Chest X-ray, PA view. Patient: 67 years old, sex M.
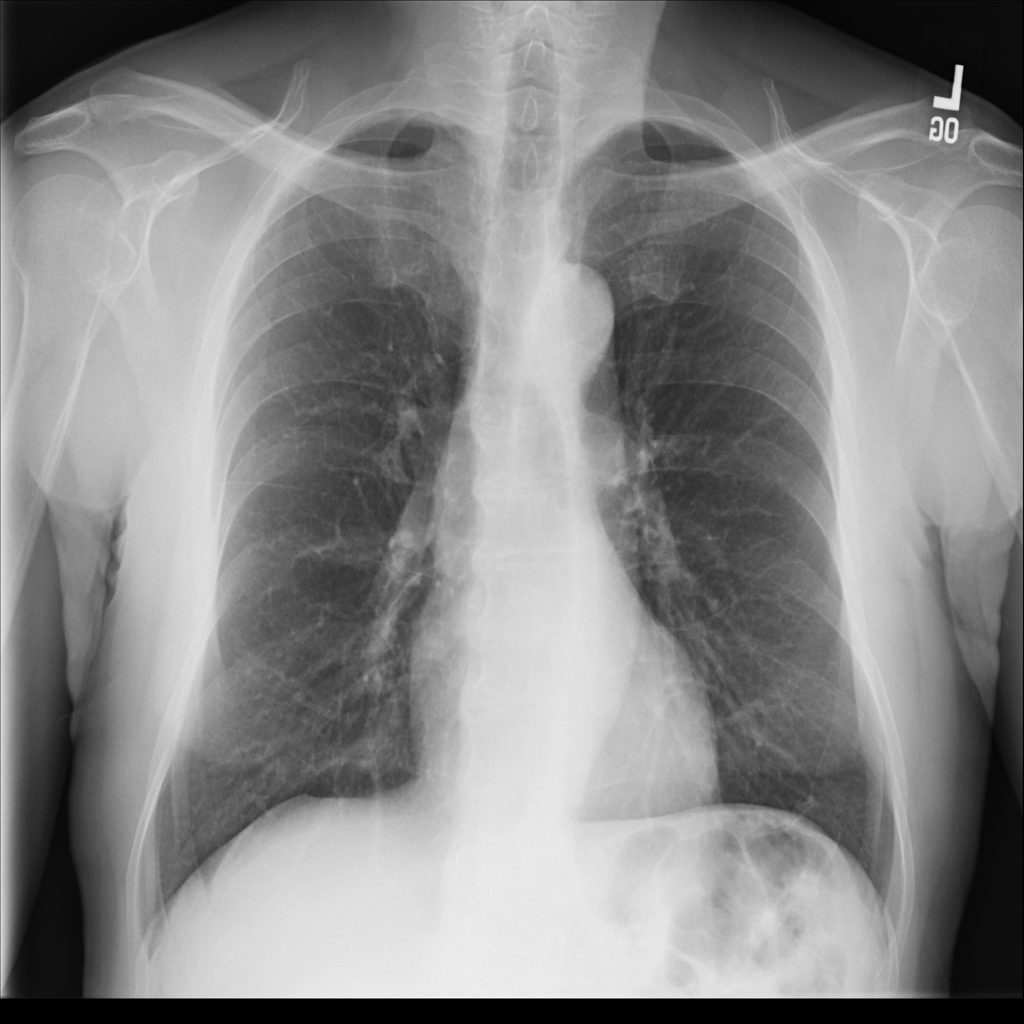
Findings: No Finding